Field crop: maize
Growth stage: 1
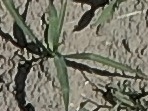
Species: sorghum